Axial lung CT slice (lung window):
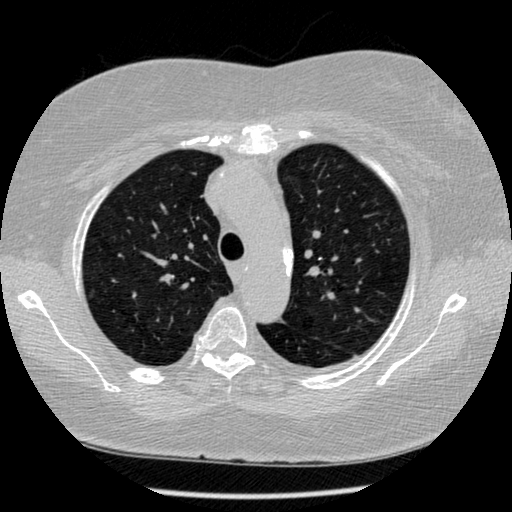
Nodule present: no